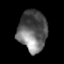
Tissue: prostate
Cell type: T cells
Senescence score: 0.3279
Nuclear area (px): 1150
Mean DAPI intensity: 99.083